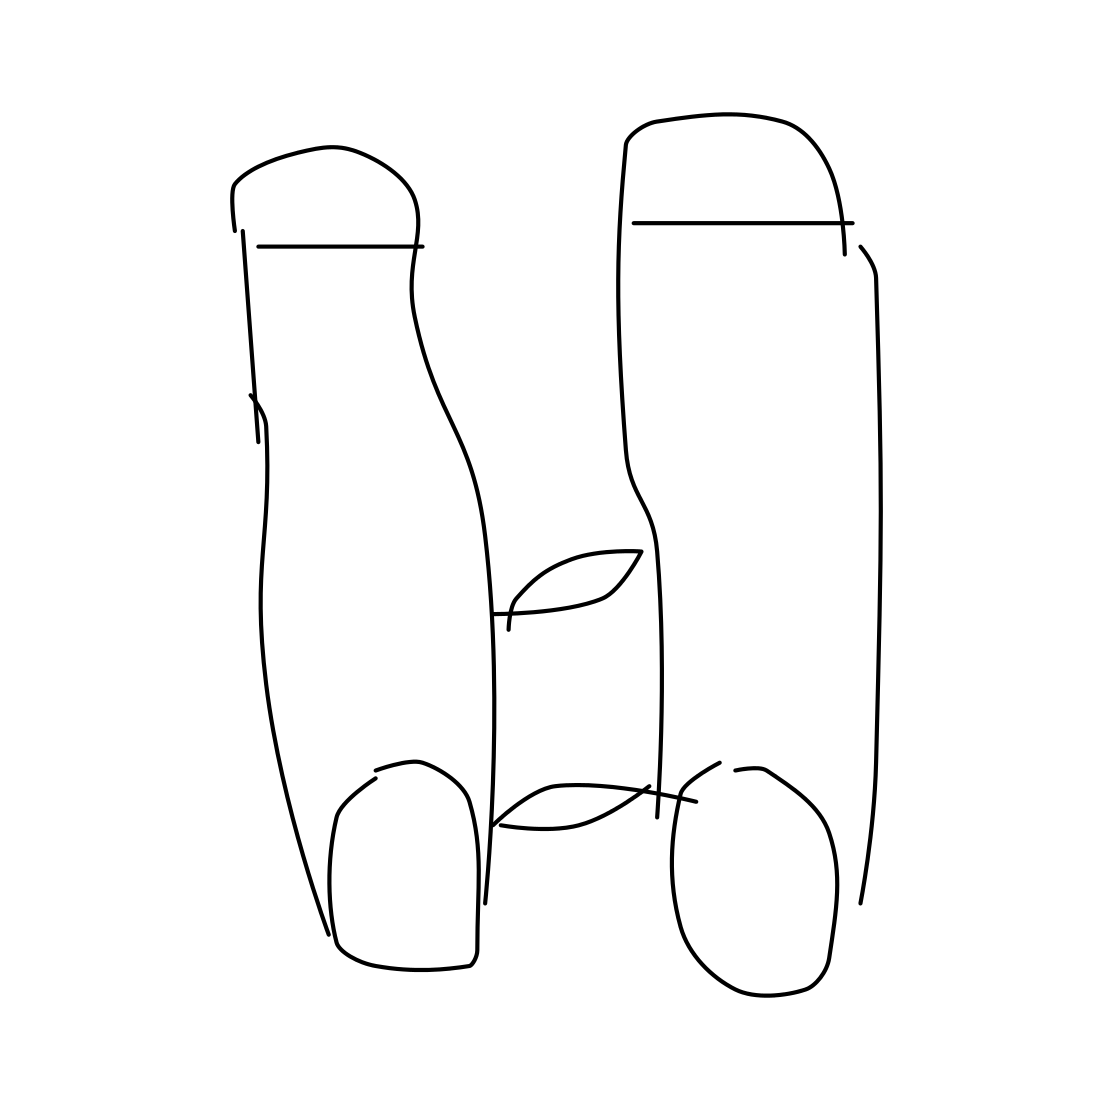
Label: binoculars